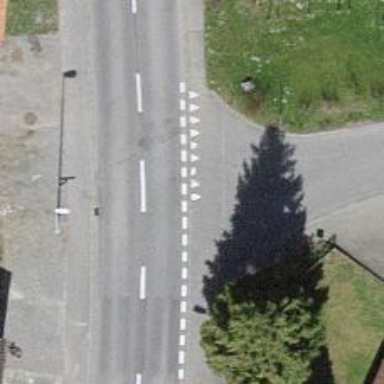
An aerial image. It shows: Road with "give way" sign.